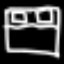
Label: bed